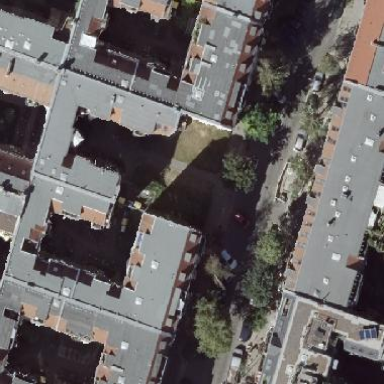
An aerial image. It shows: Residential building with roof made of roof tiles.